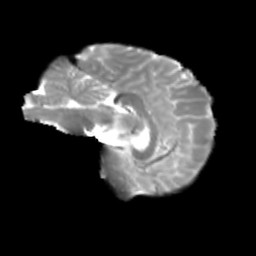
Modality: T2w
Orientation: sagittal
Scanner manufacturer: siemens
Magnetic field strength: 3 T
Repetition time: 4 s
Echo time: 0.0594 s